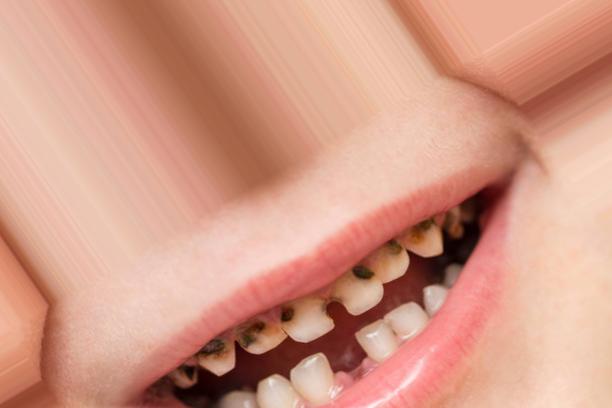
Condition: Caries